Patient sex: M
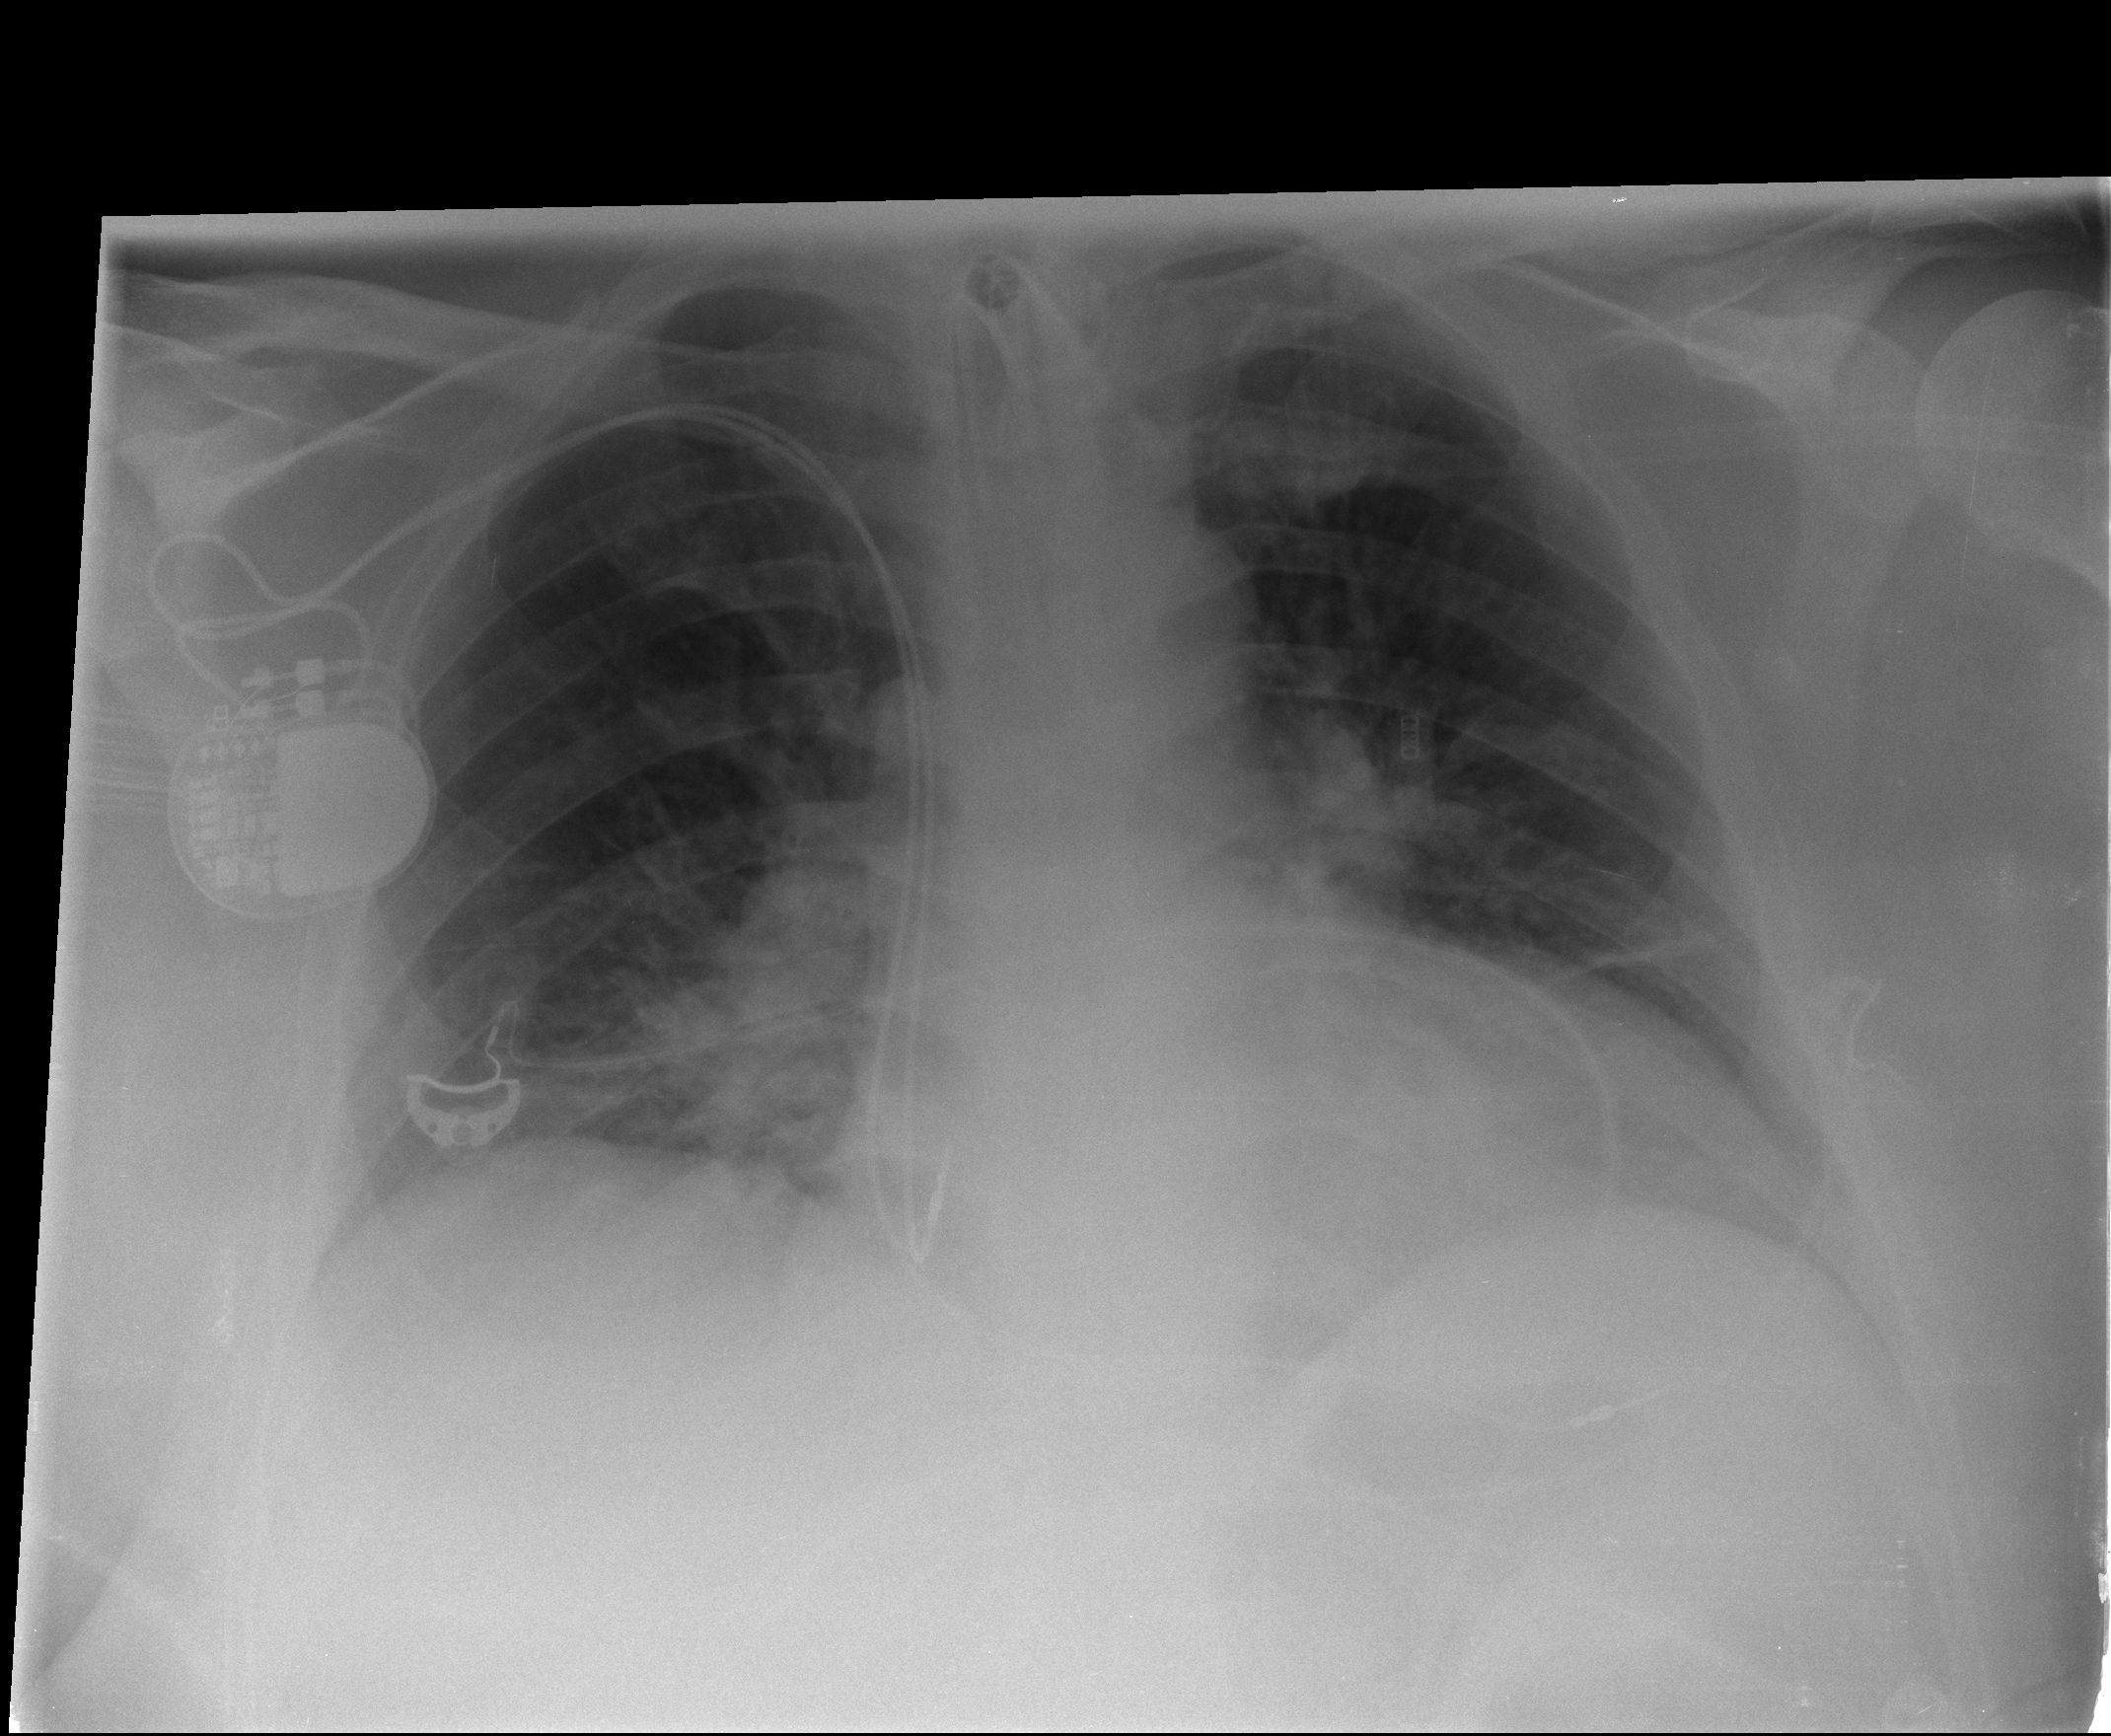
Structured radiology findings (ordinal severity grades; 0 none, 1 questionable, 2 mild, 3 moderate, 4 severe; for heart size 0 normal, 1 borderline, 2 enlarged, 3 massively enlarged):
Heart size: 2
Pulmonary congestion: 0
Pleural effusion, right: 0
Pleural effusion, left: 0
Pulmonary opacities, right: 1
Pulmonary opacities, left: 0
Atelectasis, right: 2
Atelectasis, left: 2